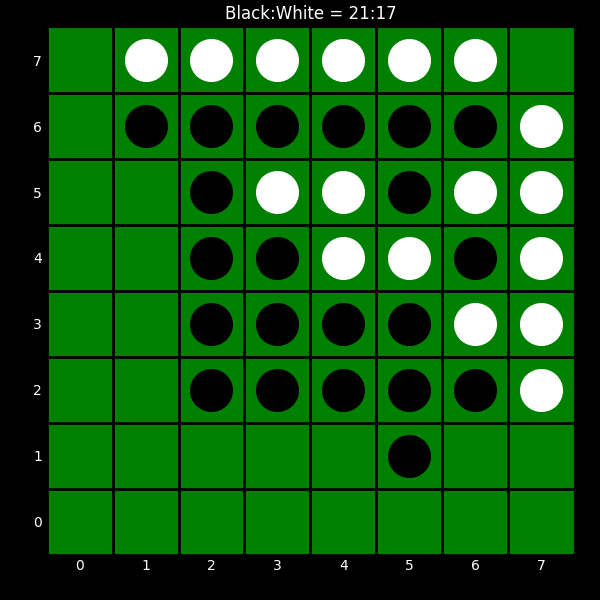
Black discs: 21
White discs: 17